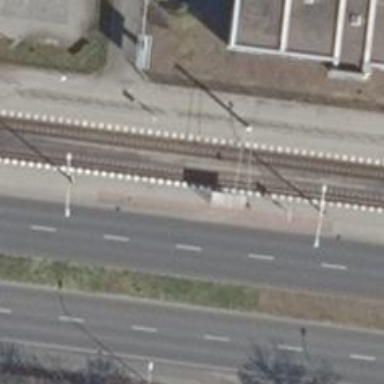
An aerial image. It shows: Tram stop.